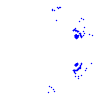
Particle: pion